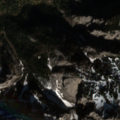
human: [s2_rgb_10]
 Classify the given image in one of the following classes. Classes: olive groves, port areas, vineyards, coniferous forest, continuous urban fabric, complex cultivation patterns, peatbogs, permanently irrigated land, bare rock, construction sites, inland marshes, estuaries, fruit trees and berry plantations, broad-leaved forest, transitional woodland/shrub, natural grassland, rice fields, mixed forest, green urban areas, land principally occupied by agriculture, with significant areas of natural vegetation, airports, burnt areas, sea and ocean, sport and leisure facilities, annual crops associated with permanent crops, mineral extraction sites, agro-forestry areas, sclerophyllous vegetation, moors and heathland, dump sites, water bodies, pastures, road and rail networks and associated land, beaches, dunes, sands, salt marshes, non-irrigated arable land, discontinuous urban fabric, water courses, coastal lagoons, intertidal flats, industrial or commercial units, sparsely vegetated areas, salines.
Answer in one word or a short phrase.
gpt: moors and heathland, bare rock